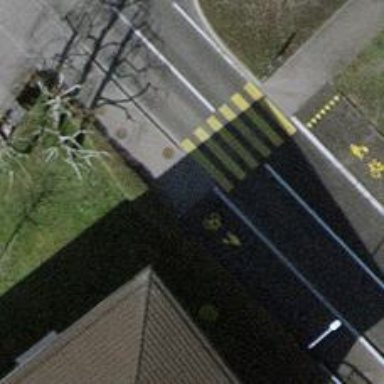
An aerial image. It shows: Sidewalk along the footway.